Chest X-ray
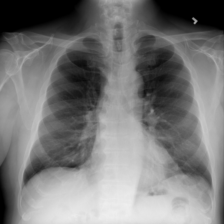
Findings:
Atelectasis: negative
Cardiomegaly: negative
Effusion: negative
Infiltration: positive
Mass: negative
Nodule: negative
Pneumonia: negative
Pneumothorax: negative
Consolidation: negative
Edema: negative
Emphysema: negative
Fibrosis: negative
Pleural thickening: negative
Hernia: negative